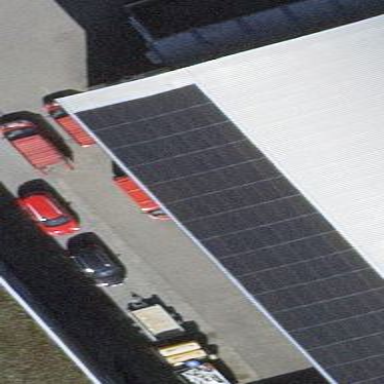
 consisting of solar photovoltaic panels."